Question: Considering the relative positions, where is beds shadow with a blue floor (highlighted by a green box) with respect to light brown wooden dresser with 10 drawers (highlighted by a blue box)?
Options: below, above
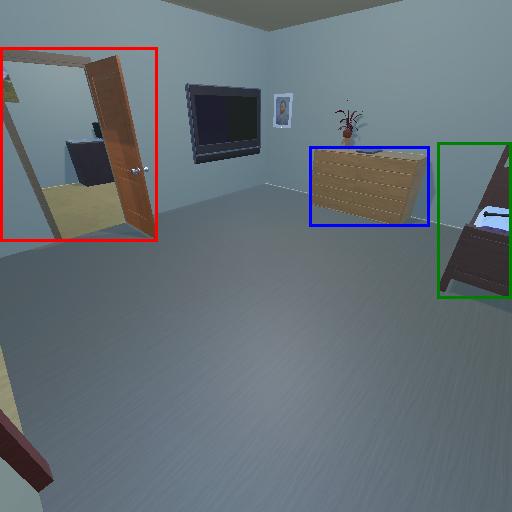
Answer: below